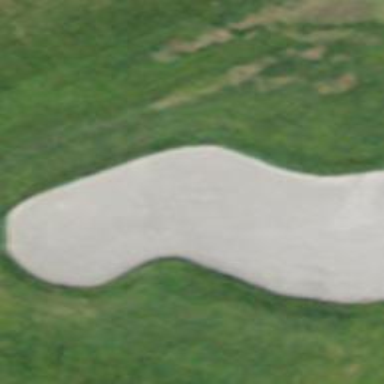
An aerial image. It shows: Golf bunker.